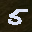
Label: 5